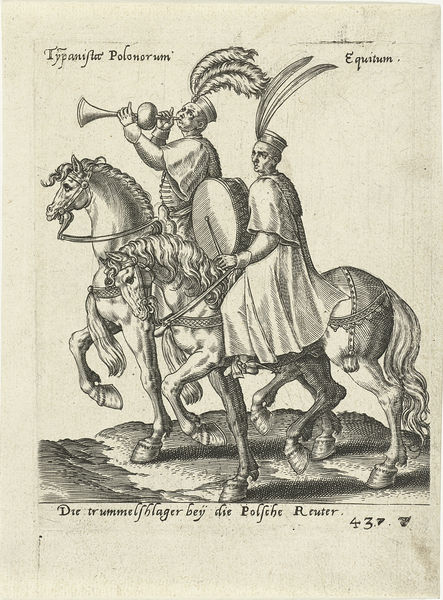
Titel: Poolse muzikanten te paard
Künstler: Abraham de Bruyn
Standort: Amsterdam
Institution: Rijksmuseum
Schlagwörter: feder, mann, umhang, landschaft, frau, hut, zeichnung, mütze, federn, boden, musik, pferd, pferde, reiter, hufe, schweif, zaumzeug, zügel, kopfbedeckung, schrift, buch, druck, hochdruck, stich, text, trommel, hufen, krieger, kupferstich, kopfschmuck, trommler, trompete, trab, tiefdruck, türke, blasinstrument, polen, herold, schalmei